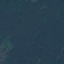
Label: Forest